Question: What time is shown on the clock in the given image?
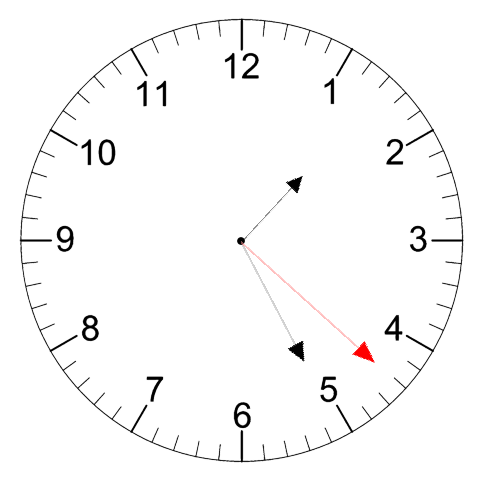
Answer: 01:25:22